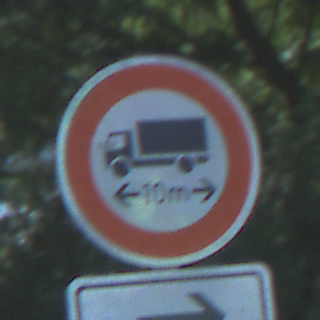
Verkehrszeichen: TatsaechlicheLaenge
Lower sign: RichtungsangabeDurchPfeile5
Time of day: Midday
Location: Outdoor (Nature)
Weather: Clear
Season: Summer
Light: Natural